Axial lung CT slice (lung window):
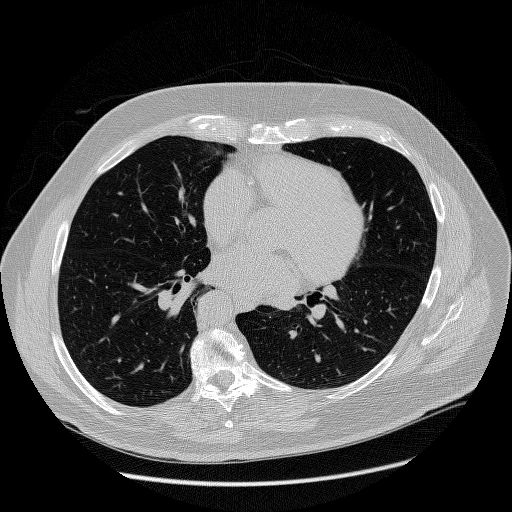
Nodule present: no